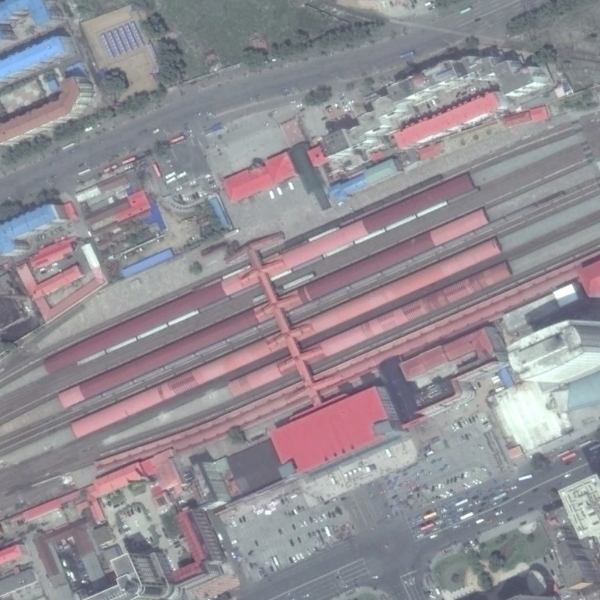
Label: RailwayStation